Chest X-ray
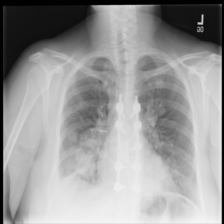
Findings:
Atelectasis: negative
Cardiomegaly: negative
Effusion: positive
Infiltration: negative
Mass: negative
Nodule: positive
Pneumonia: negative
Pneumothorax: negative
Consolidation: positive
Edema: negative
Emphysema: negative
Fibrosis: negative
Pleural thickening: negative
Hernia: negative